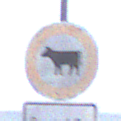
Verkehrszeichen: VerbotViehtrieb
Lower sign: ZeitangabenMitBeschraenkungAufWochentage8
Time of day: SunriseSunset
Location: Outdoor (Beach)
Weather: Overcast
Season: NotSpecified
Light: Natural